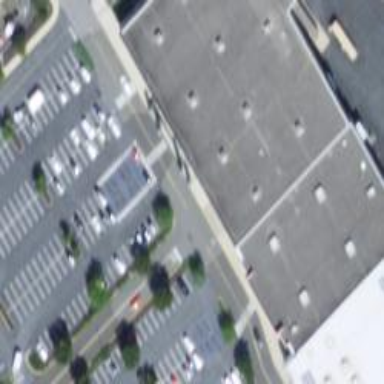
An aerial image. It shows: Retail building.